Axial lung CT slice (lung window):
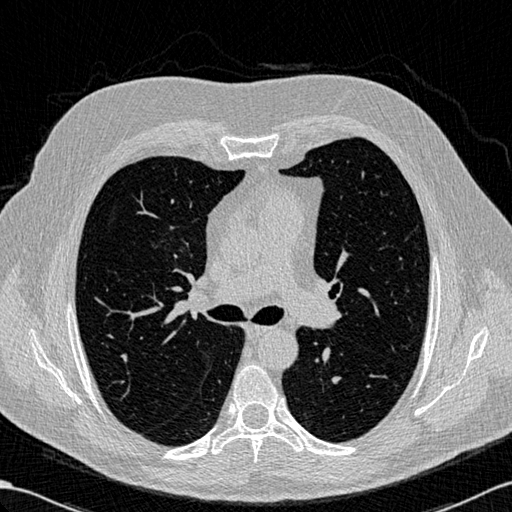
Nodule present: no